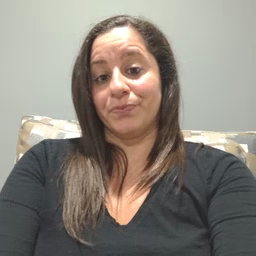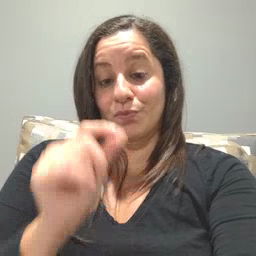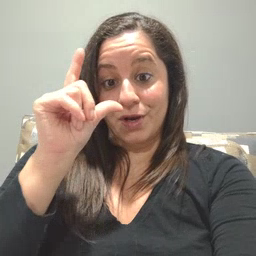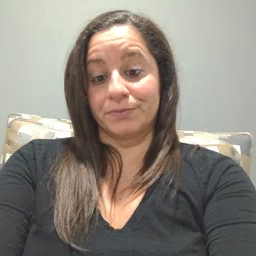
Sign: wake